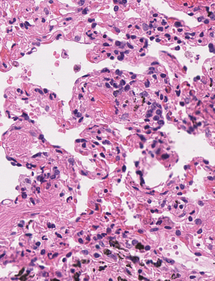
Tumor epithelial tissue: no
Tumor-associated stroma tissue: no
Normal tissue: yes